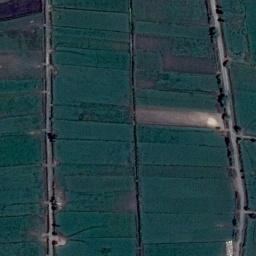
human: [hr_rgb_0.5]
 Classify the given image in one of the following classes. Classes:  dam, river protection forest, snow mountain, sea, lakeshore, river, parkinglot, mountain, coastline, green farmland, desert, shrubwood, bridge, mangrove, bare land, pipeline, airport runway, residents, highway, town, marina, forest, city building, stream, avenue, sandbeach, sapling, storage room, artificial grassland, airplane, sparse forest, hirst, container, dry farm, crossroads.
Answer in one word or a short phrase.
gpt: green farmland